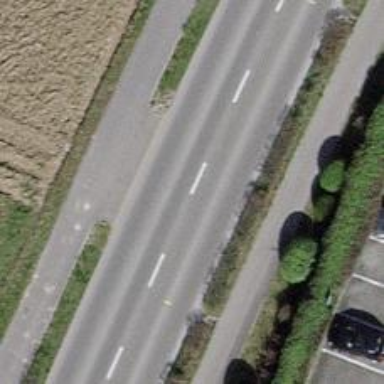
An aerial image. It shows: Asphalt track with grade1 quality.